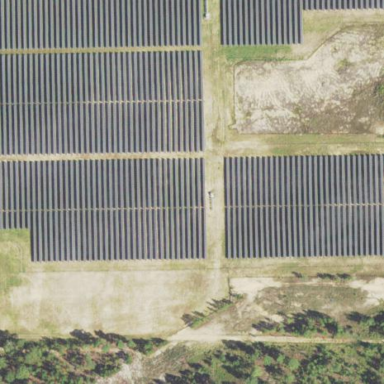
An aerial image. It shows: Solar photovoltaic power plant surrounded by fence.